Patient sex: M
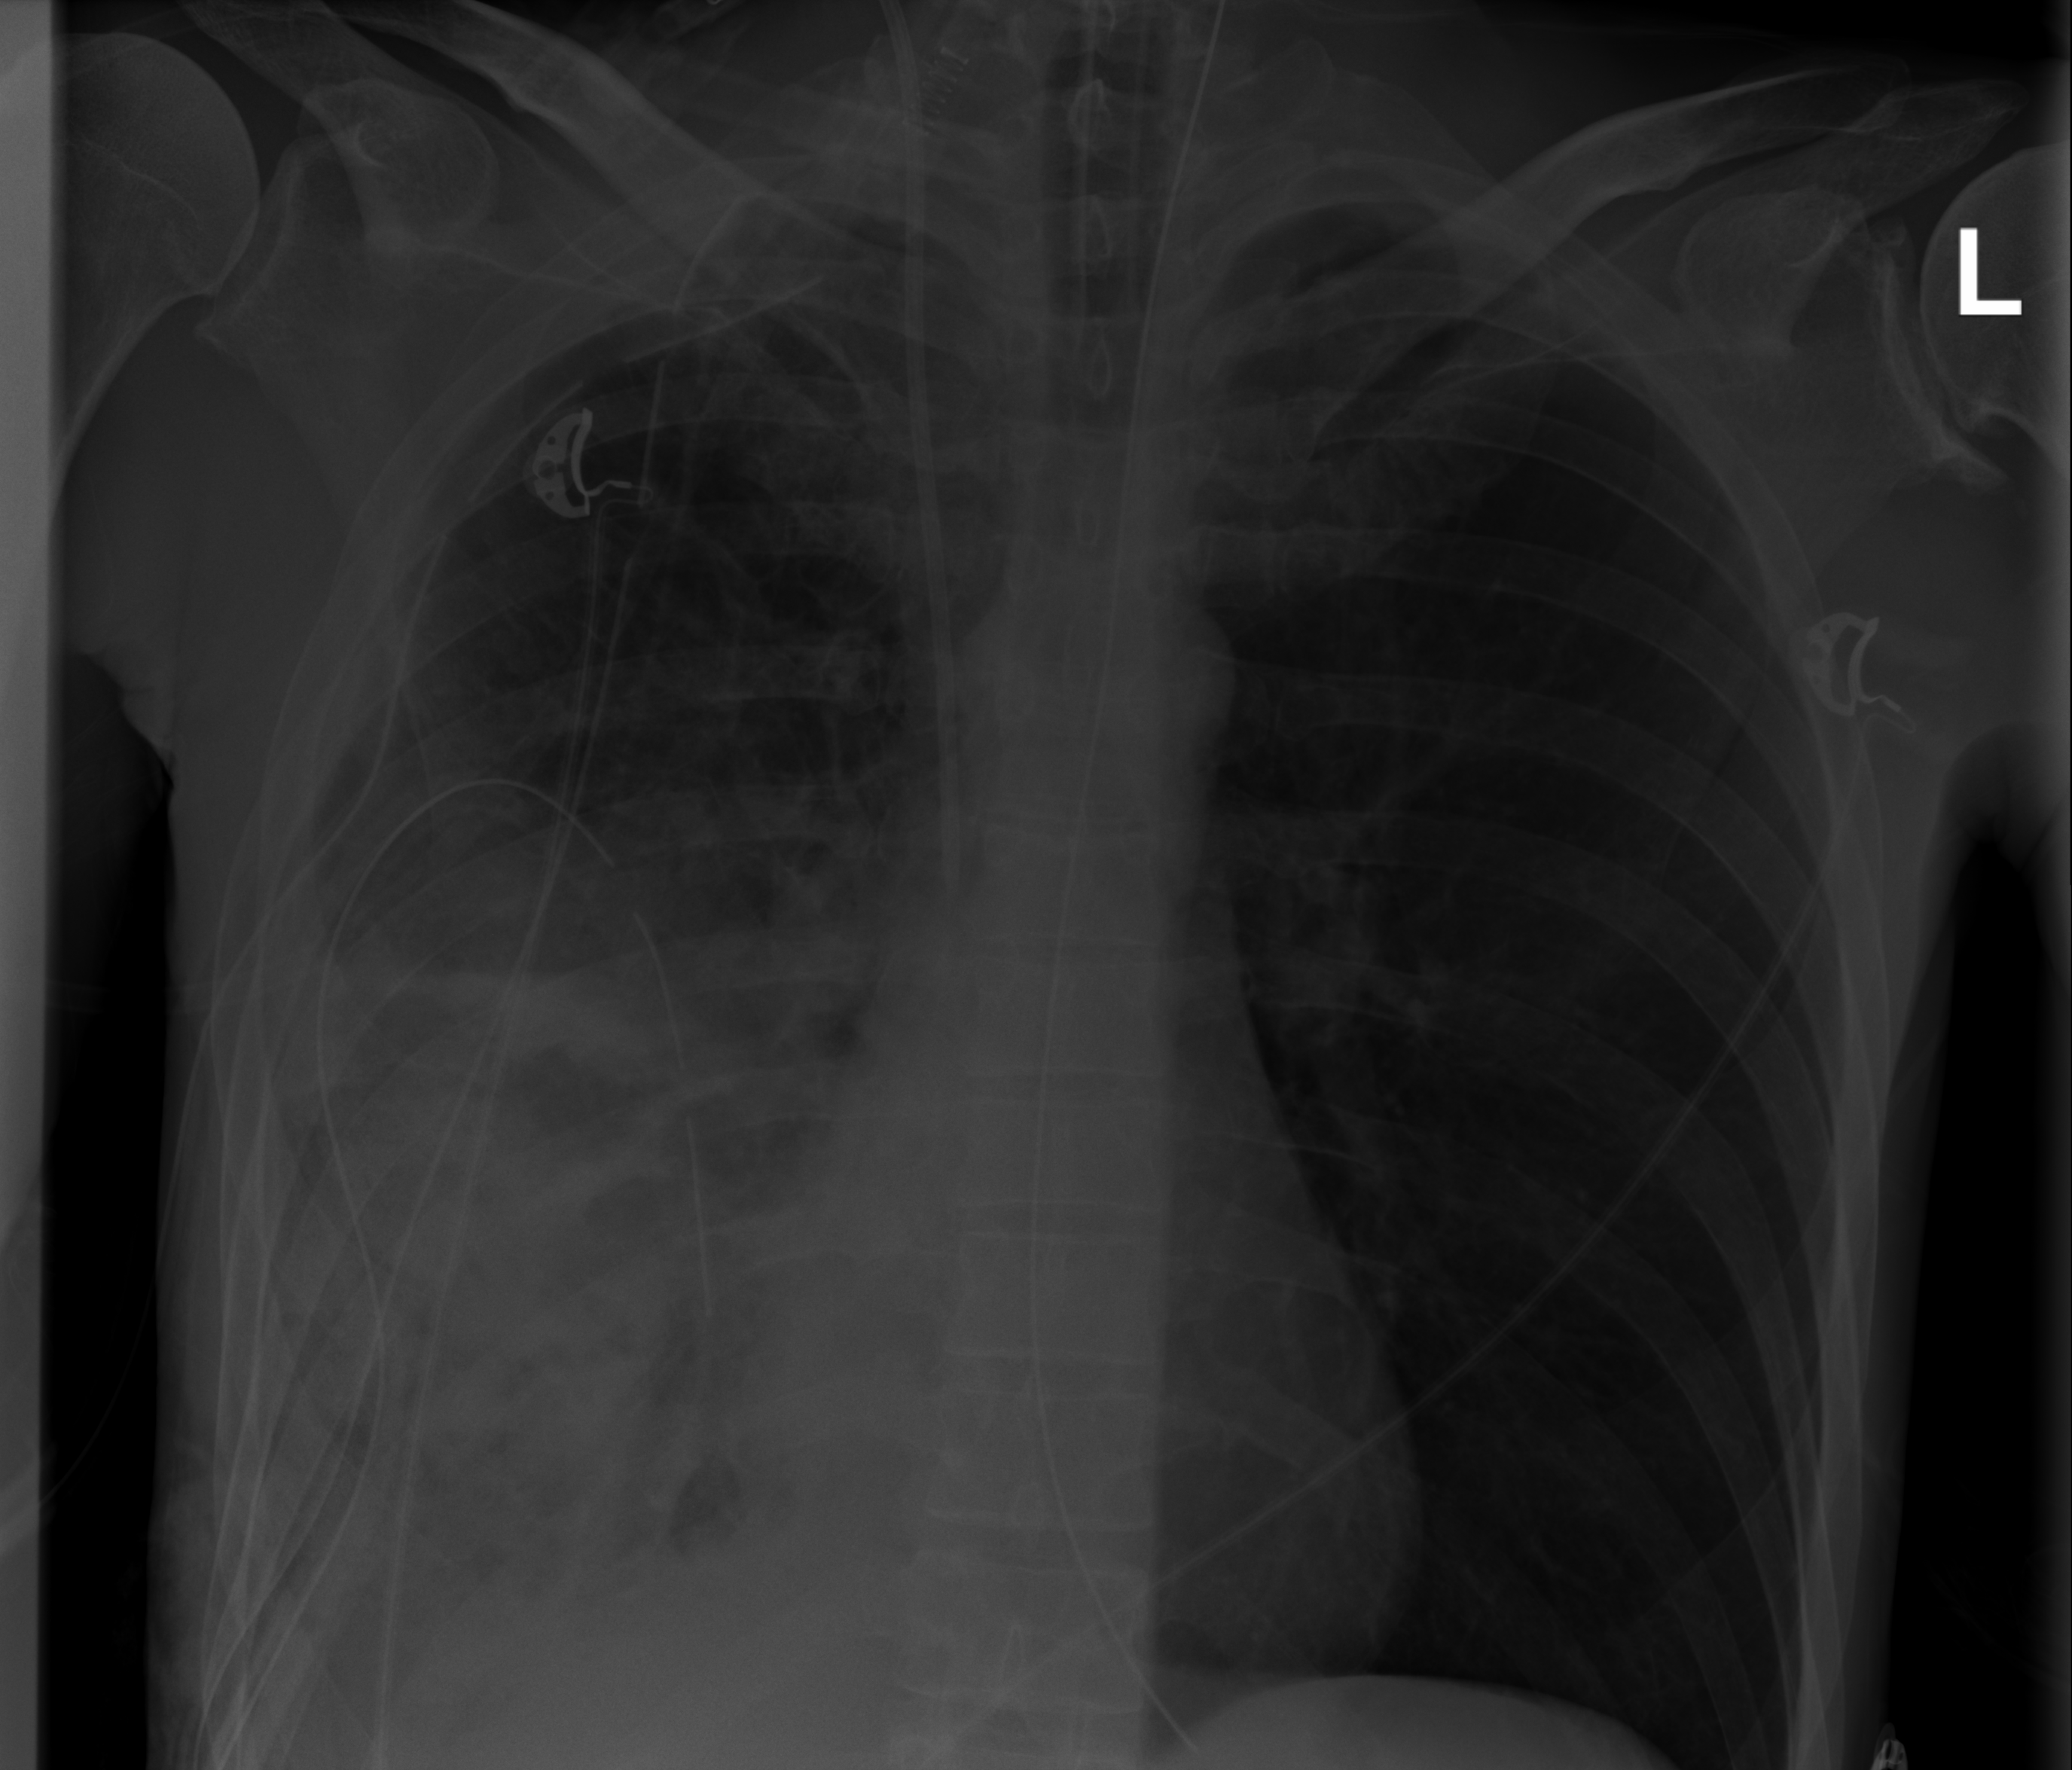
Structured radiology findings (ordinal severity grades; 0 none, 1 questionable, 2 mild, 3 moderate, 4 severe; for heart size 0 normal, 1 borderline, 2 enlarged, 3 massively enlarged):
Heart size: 0
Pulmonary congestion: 0
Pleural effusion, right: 3
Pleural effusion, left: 0
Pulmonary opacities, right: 3
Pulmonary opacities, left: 0
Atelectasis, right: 3
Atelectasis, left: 0